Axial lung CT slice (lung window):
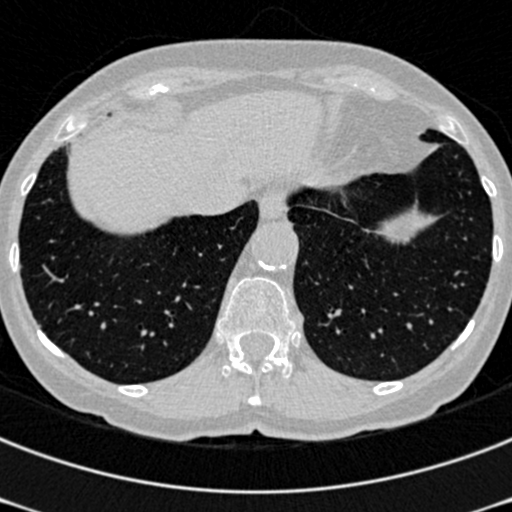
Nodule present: no